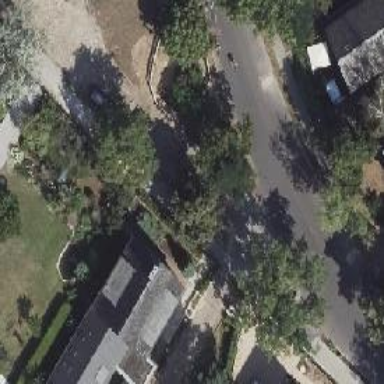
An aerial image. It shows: Residential road with sidewalk on the left.